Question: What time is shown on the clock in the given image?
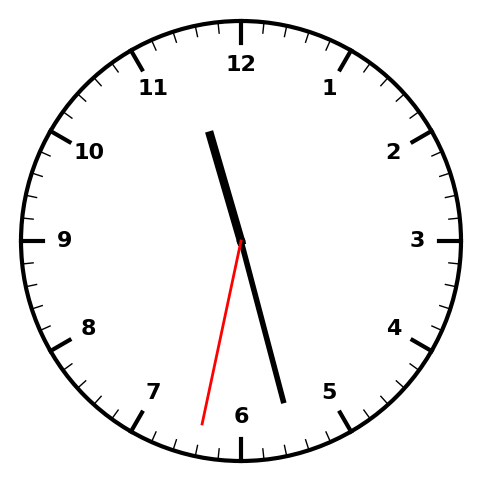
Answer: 11:27:32